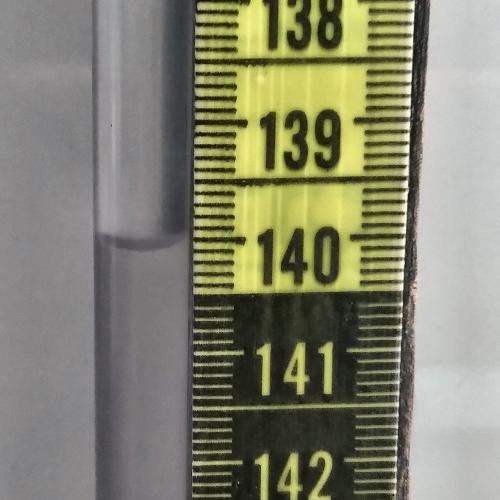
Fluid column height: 140.0 cm